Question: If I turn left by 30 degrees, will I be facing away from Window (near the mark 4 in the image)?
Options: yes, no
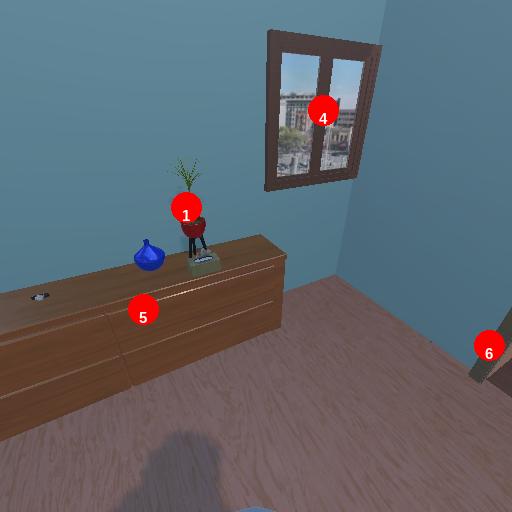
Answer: yes